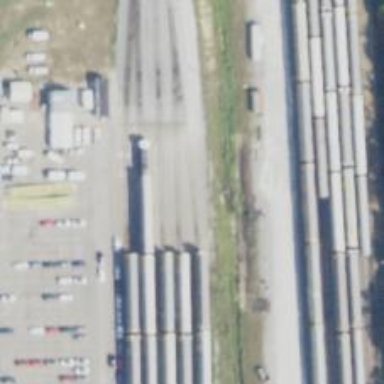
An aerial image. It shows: Rail spur service.